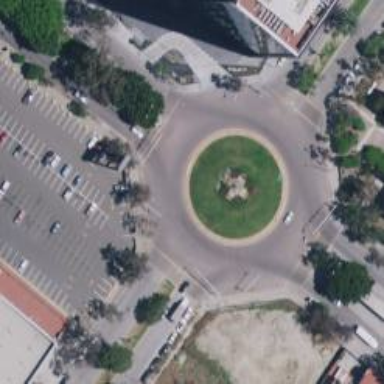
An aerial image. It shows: Secondary road with circular junction.